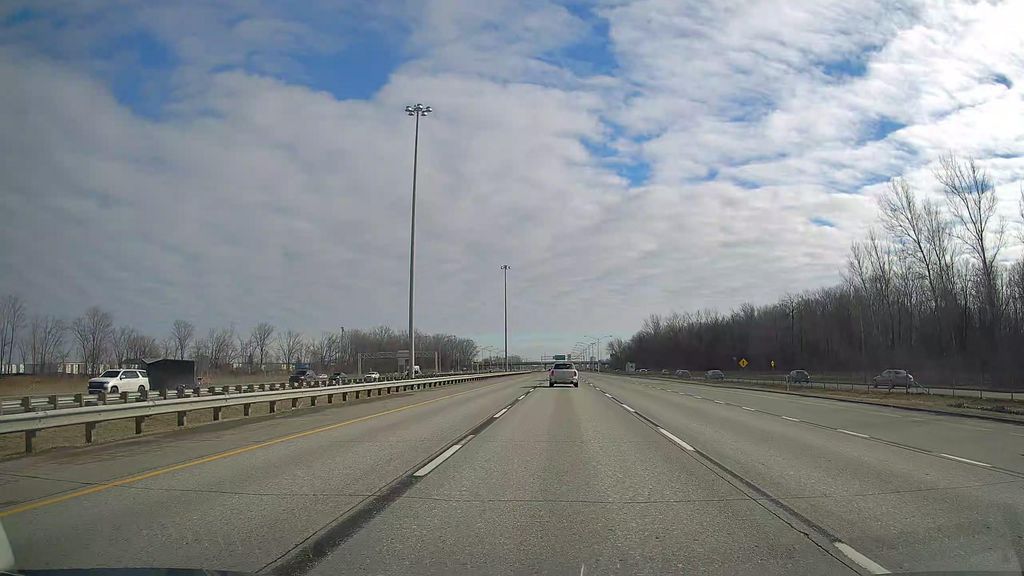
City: montreal